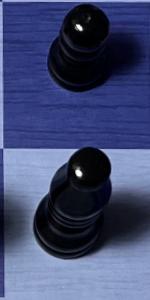
Label: Bishop_Black